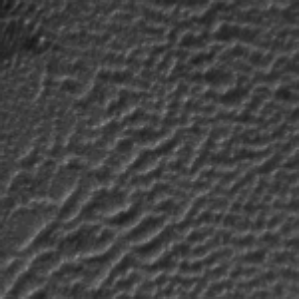
Label: frost